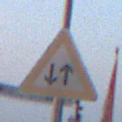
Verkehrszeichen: Gegenverkehr
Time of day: SunriseSunset
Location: Outdoor (Urban)
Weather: Clear
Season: NotSpecified
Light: Natural